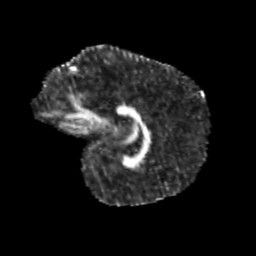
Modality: FA
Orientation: sagittal
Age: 8
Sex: male
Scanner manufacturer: siemens
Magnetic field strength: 3 T
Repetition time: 3.8 s
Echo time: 0.07 s